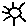
Label: sun